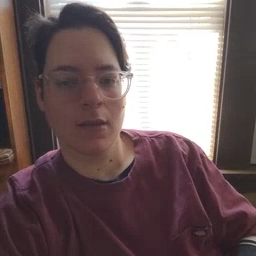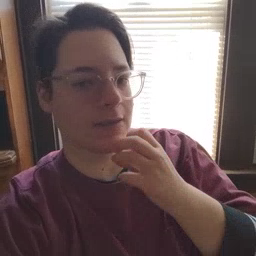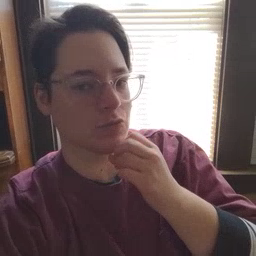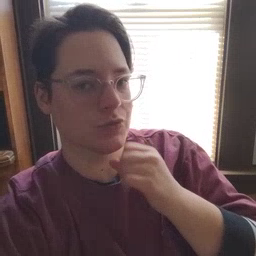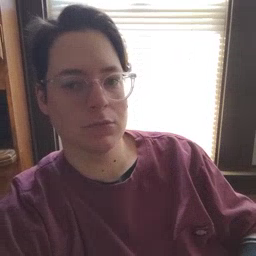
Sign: underwear